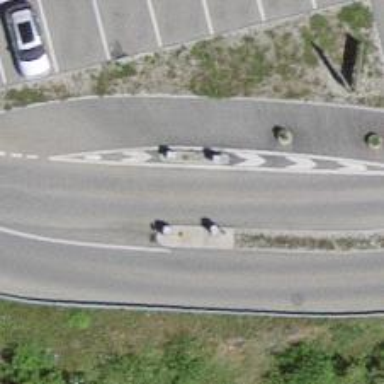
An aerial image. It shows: Lift gate barrier.